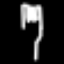
Label: fork